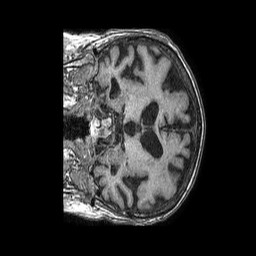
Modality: T1w
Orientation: coronal
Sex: female
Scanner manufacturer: philips
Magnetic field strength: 1.5 T
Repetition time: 0.007529 s
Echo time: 0.003417 s